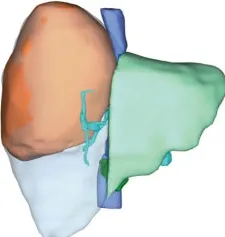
Computed tomography (CT) scans and three-dimensional reconstruction at initial diagnosis. (B) The future liver remnant (FLR, the light green area), followed right hemi-hepatectomy divided by standard liver volume (SLV), was 51.47%, which was well-tolerated for hepatectomy, although the surgical margin was nearly zero.
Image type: radiology (ct)